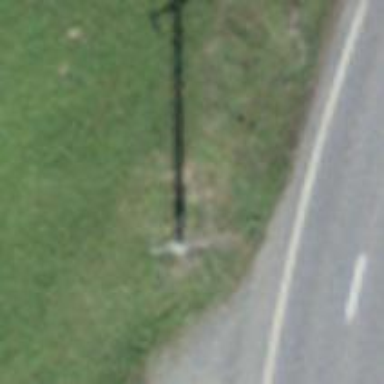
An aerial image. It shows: Concrete power pole.